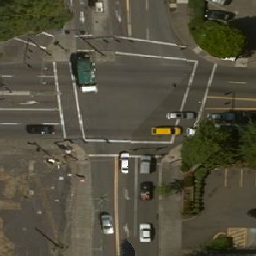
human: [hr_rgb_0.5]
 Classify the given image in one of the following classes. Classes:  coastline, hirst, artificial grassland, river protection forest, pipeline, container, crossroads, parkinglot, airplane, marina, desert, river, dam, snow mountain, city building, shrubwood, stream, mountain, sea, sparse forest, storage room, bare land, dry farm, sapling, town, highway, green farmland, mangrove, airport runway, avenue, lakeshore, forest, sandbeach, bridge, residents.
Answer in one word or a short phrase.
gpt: crossroads